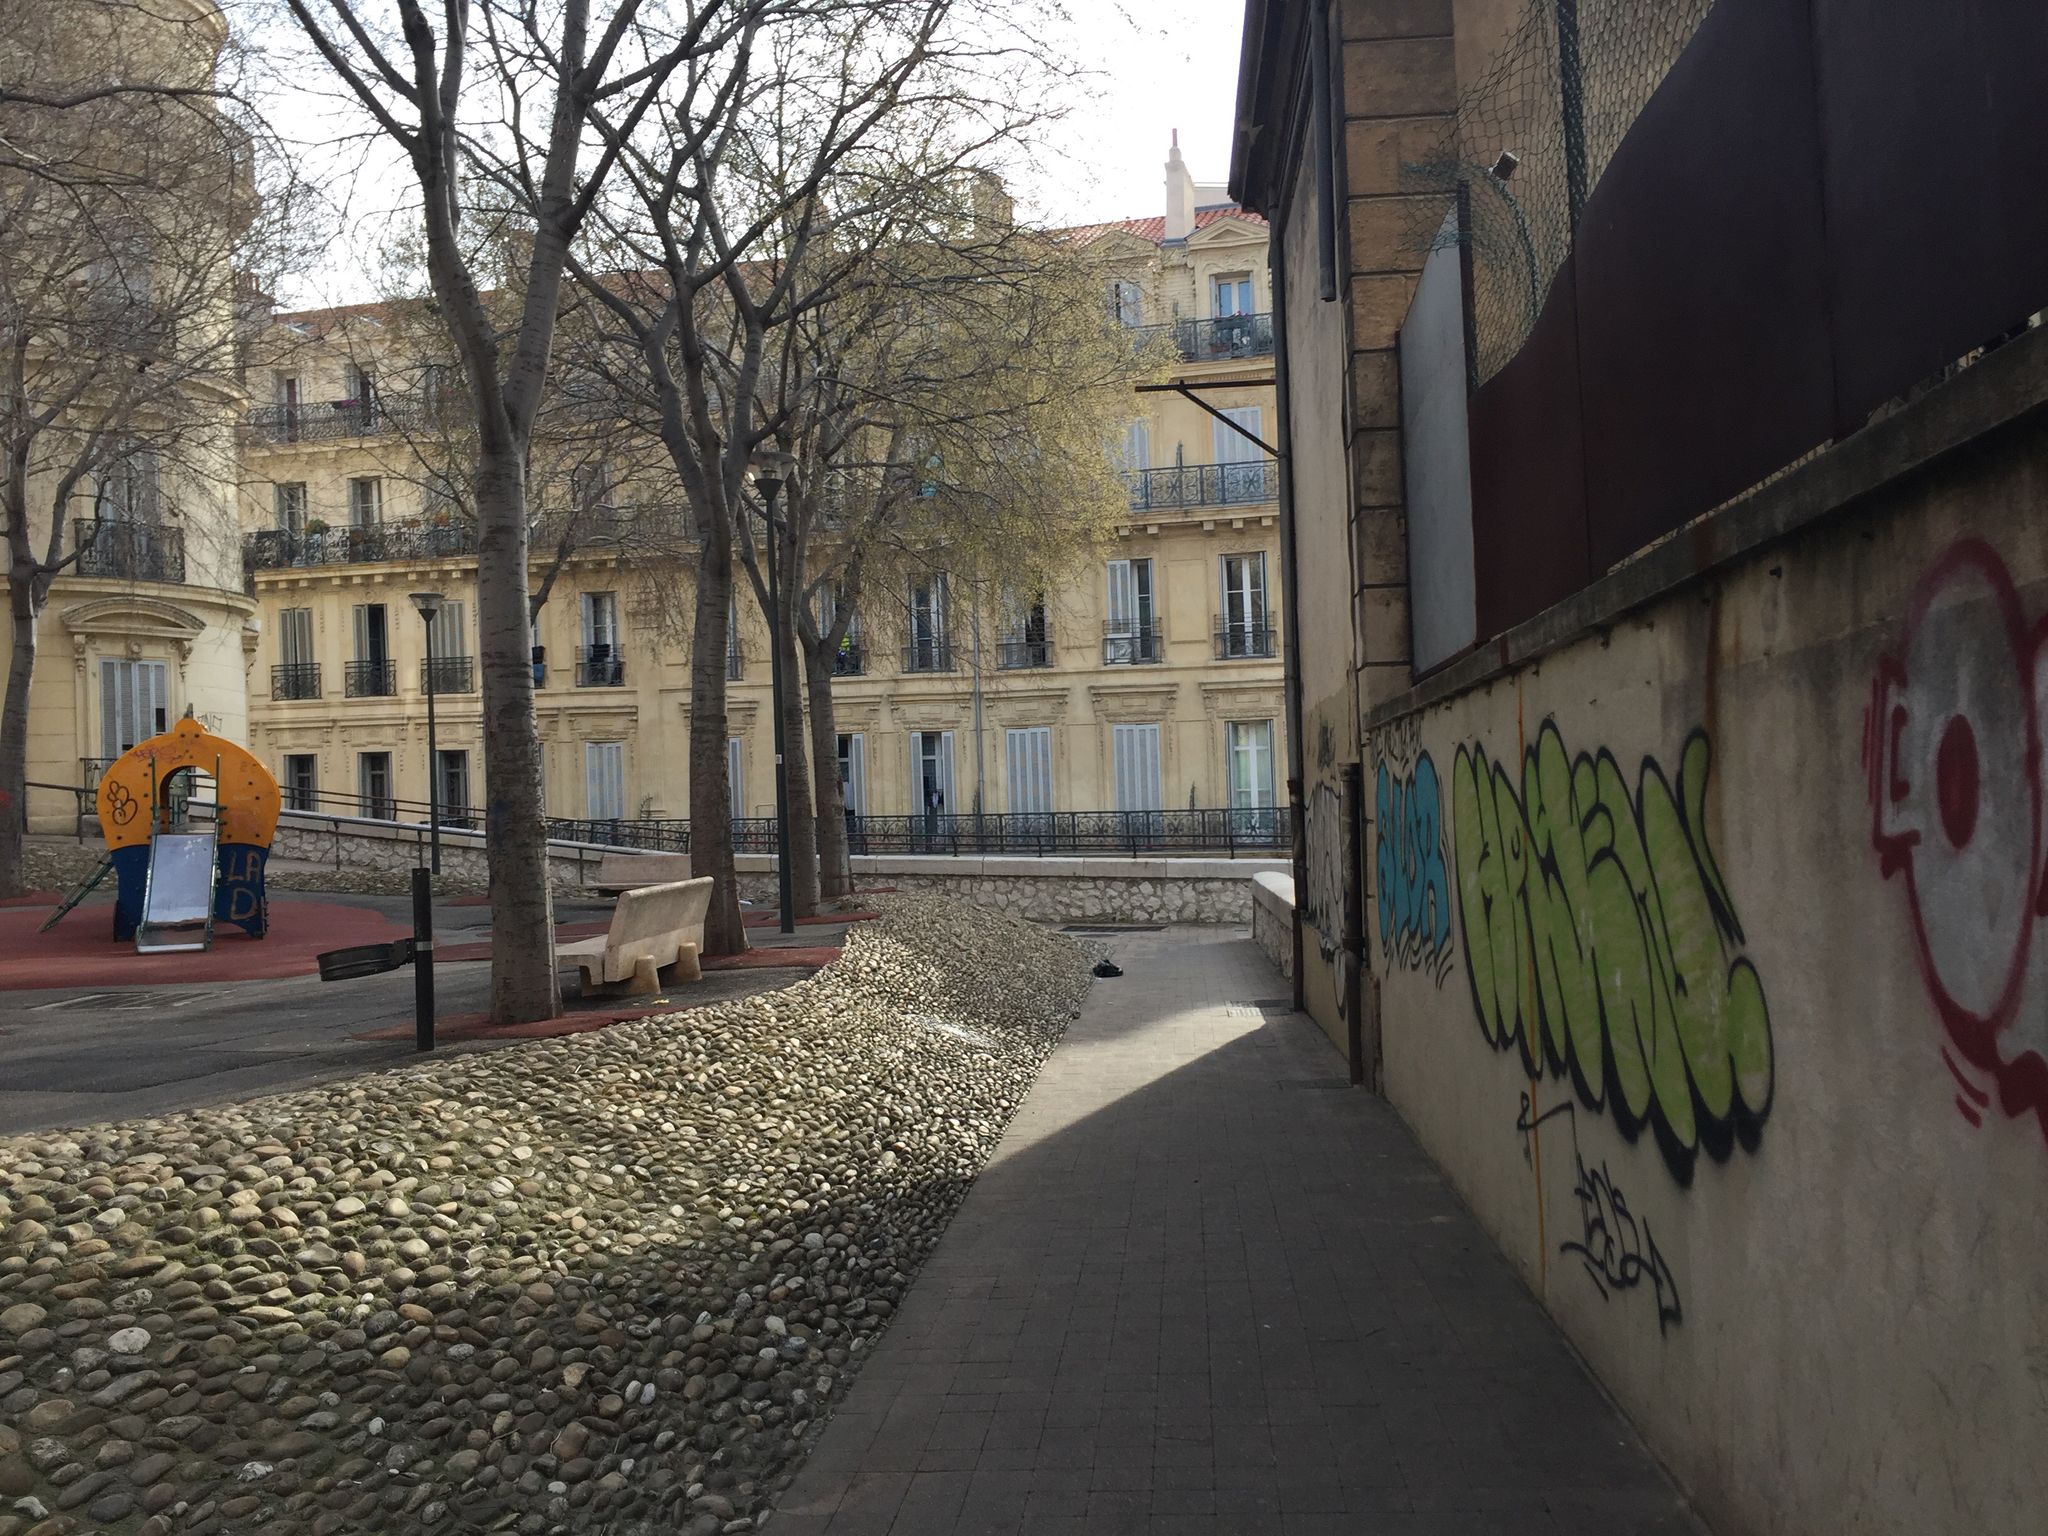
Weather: snowy
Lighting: day
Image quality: good
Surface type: walking surface
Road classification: residential, pedestrian
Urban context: urban centre
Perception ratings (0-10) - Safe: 4.33, Lively: 7.46, Beautiful: 5.78, Boring: 6.45, Depressing: 5.03, Wealthy: 9.06